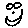
Label: smiley face